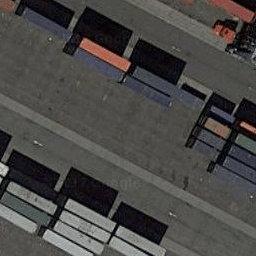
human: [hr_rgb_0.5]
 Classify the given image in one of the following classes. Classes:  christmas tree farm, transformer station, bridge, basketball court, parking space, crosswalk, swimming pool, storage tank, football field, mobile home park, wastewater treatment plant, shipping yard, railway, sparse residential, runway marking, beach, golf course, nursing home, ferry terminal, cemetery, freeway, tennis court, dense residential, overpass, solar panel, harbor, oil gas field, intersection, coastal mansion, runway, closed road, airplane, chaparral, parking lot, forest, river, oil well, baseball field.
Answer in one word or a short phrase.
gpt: shipping yard